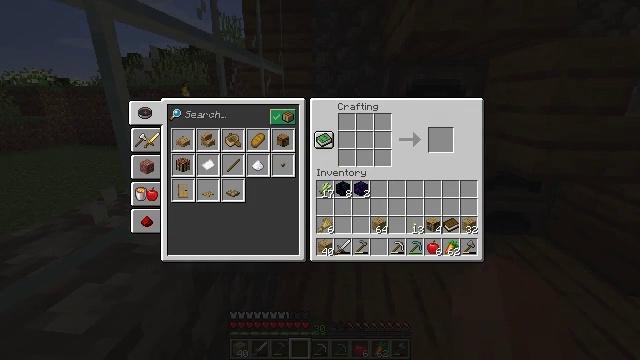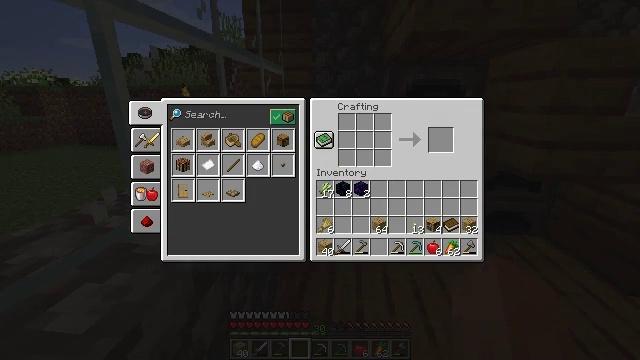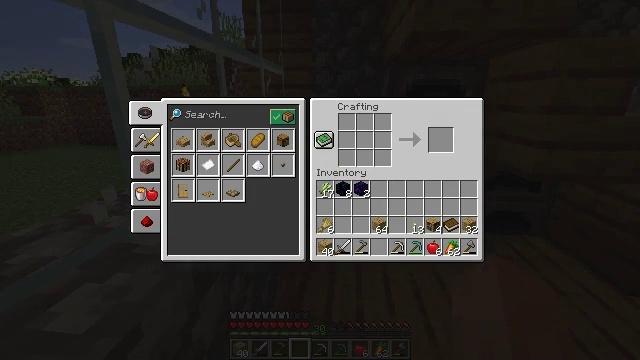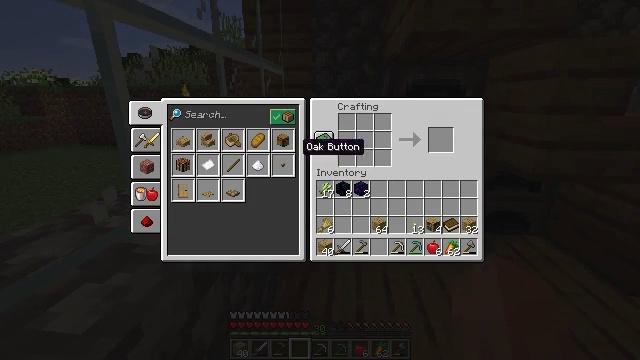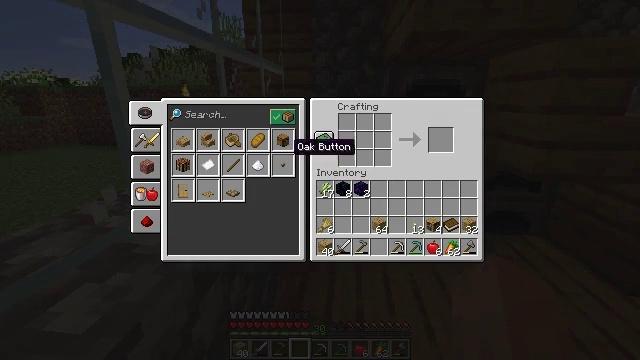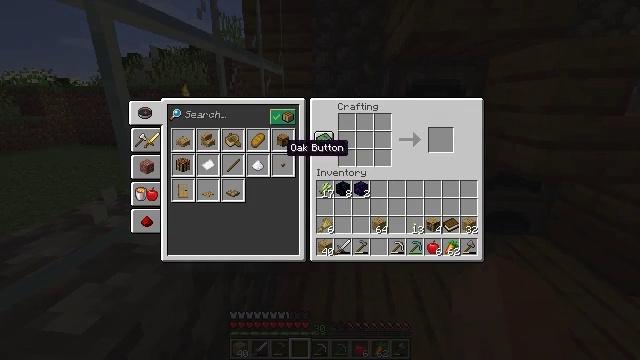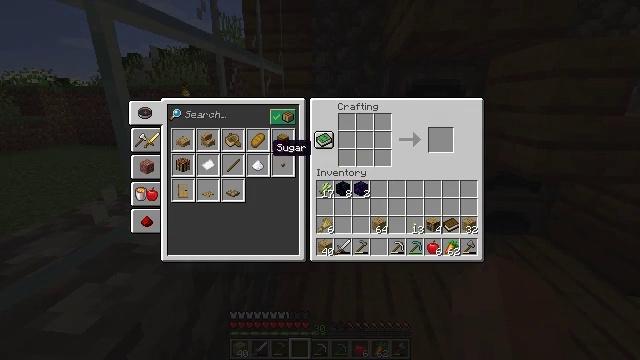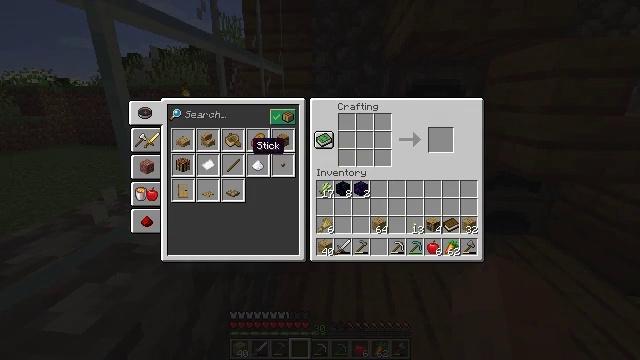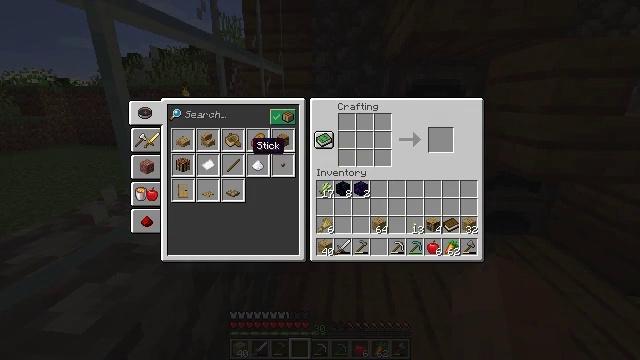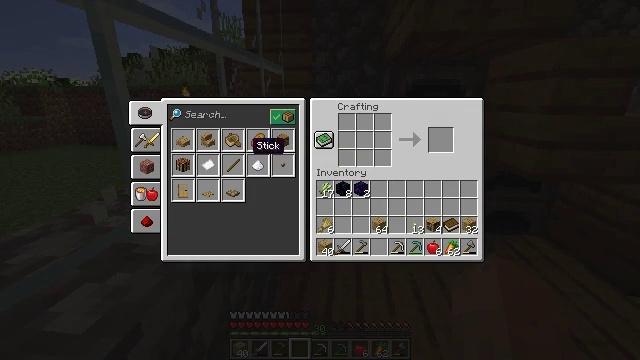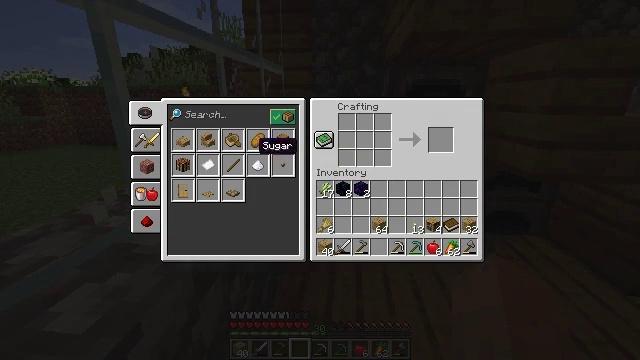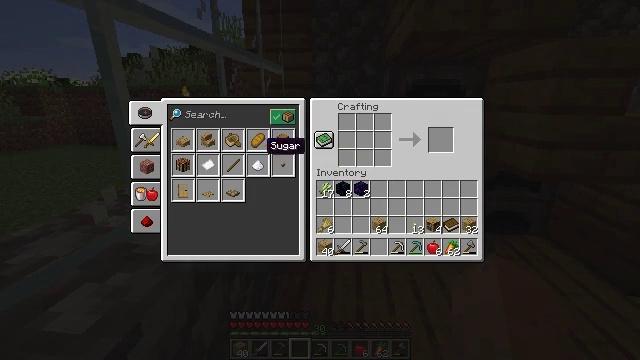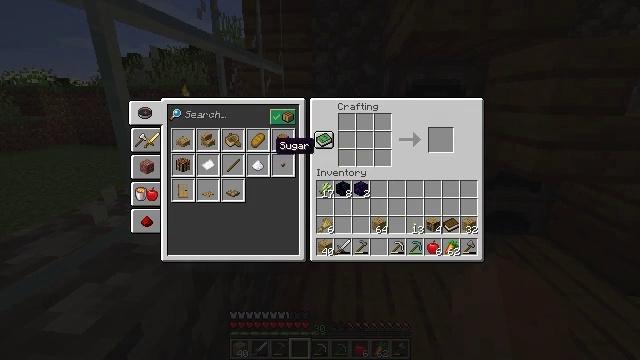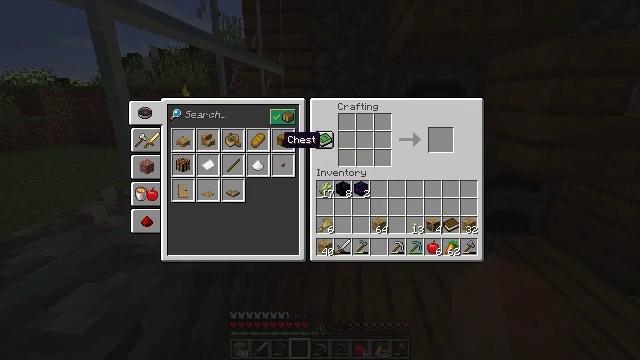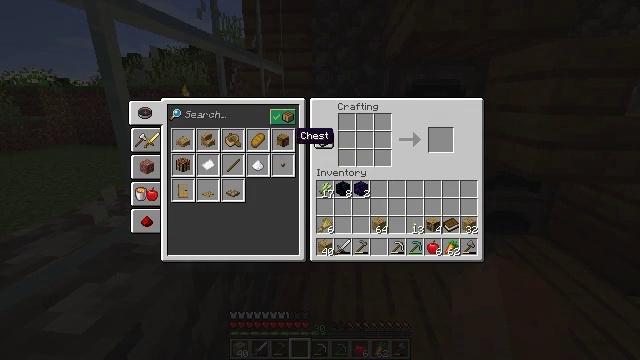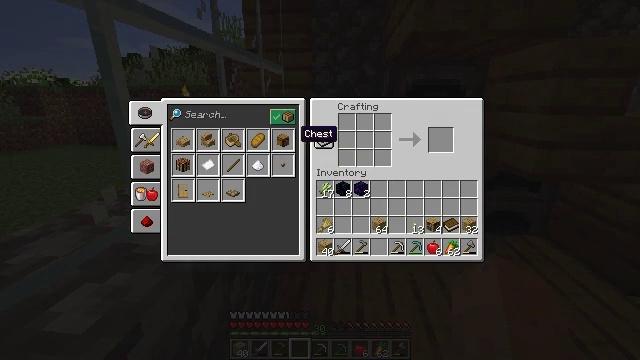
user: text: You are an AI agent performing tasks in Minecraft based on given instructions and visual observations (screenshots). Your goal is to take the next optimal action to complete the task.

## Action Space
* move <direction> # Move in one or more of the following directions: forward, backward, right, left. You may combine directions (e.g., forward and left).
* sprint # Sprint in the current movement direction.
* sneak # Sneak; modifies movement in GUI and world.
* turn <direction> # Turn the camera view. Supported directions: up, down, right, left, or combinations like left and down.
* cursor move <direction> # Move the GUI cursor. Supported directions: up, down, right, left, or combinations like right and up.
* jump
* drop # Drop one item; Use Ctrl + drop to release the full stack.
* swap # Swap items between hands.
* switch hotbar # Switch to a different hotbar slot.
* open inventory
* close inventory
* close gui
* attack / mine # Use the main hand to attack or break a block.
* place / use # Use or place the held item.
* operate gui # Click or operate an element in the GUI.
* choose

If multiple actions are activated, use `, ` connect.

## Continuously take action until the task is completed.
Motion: motion action
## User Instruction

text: Put your materials in the crafting grid to make an enchanting table.
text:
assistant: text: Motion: no_op
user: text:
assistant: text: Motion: cursor move left
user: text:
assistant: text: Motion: cursor move left
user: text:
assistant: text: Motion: cursor move left
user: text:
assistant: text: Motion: no_op
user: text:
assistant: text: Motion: cursor move left
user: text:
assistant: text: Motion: cursor move left
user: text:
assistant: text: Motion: no_op
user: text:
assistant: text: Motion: no_op
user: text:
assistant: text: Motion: no_op
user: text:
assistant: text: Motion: cursor move right
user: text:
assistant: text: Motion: cursor move right
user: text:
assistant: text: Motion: cursor move right
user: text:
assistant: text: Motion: cursor move right
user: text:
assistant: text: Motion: no_op
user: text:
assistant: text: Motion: no_op
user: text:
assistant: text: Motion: no_op
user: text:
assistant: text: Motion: no_op
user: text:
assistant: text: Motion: no_op
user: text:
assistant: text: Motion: no_op
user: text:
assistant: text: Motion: no_op
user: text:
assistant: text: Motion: no_op
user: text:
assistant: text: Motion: no_op
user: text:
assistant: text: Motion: no_op
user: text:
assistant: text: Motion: no_op
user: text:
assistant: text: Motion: no_op
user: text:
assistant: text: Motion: no_op
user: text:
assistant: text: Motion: no_op
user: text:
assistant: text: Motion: no_op
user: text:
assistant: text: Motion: no_op